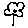
Label: flower